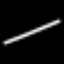
Label: line